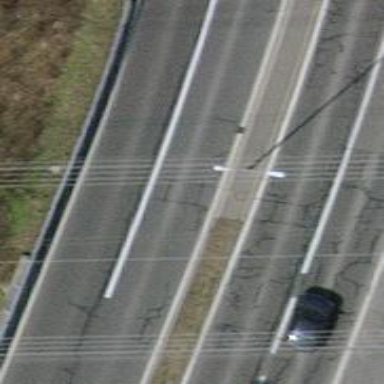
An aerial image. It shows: Asphalt motorway link.